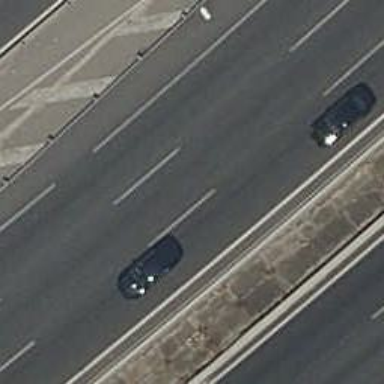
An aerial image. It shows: Asphalt motorway.